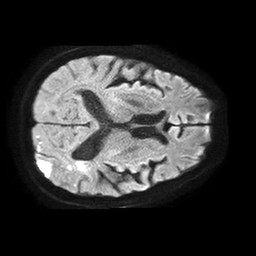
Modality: TRACE
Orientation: axial
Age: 67
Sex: male
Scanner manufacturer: philips
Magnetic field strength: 1.5 T
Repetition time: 4.6 s
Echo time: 0.08631 s